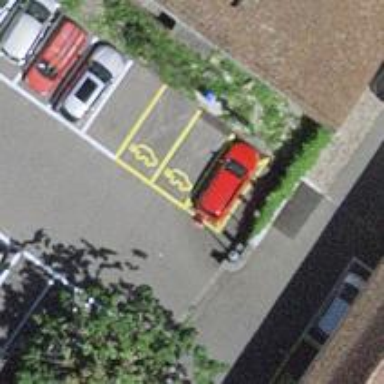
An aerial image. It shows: Charging station.